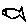
Label: fish